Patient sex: M
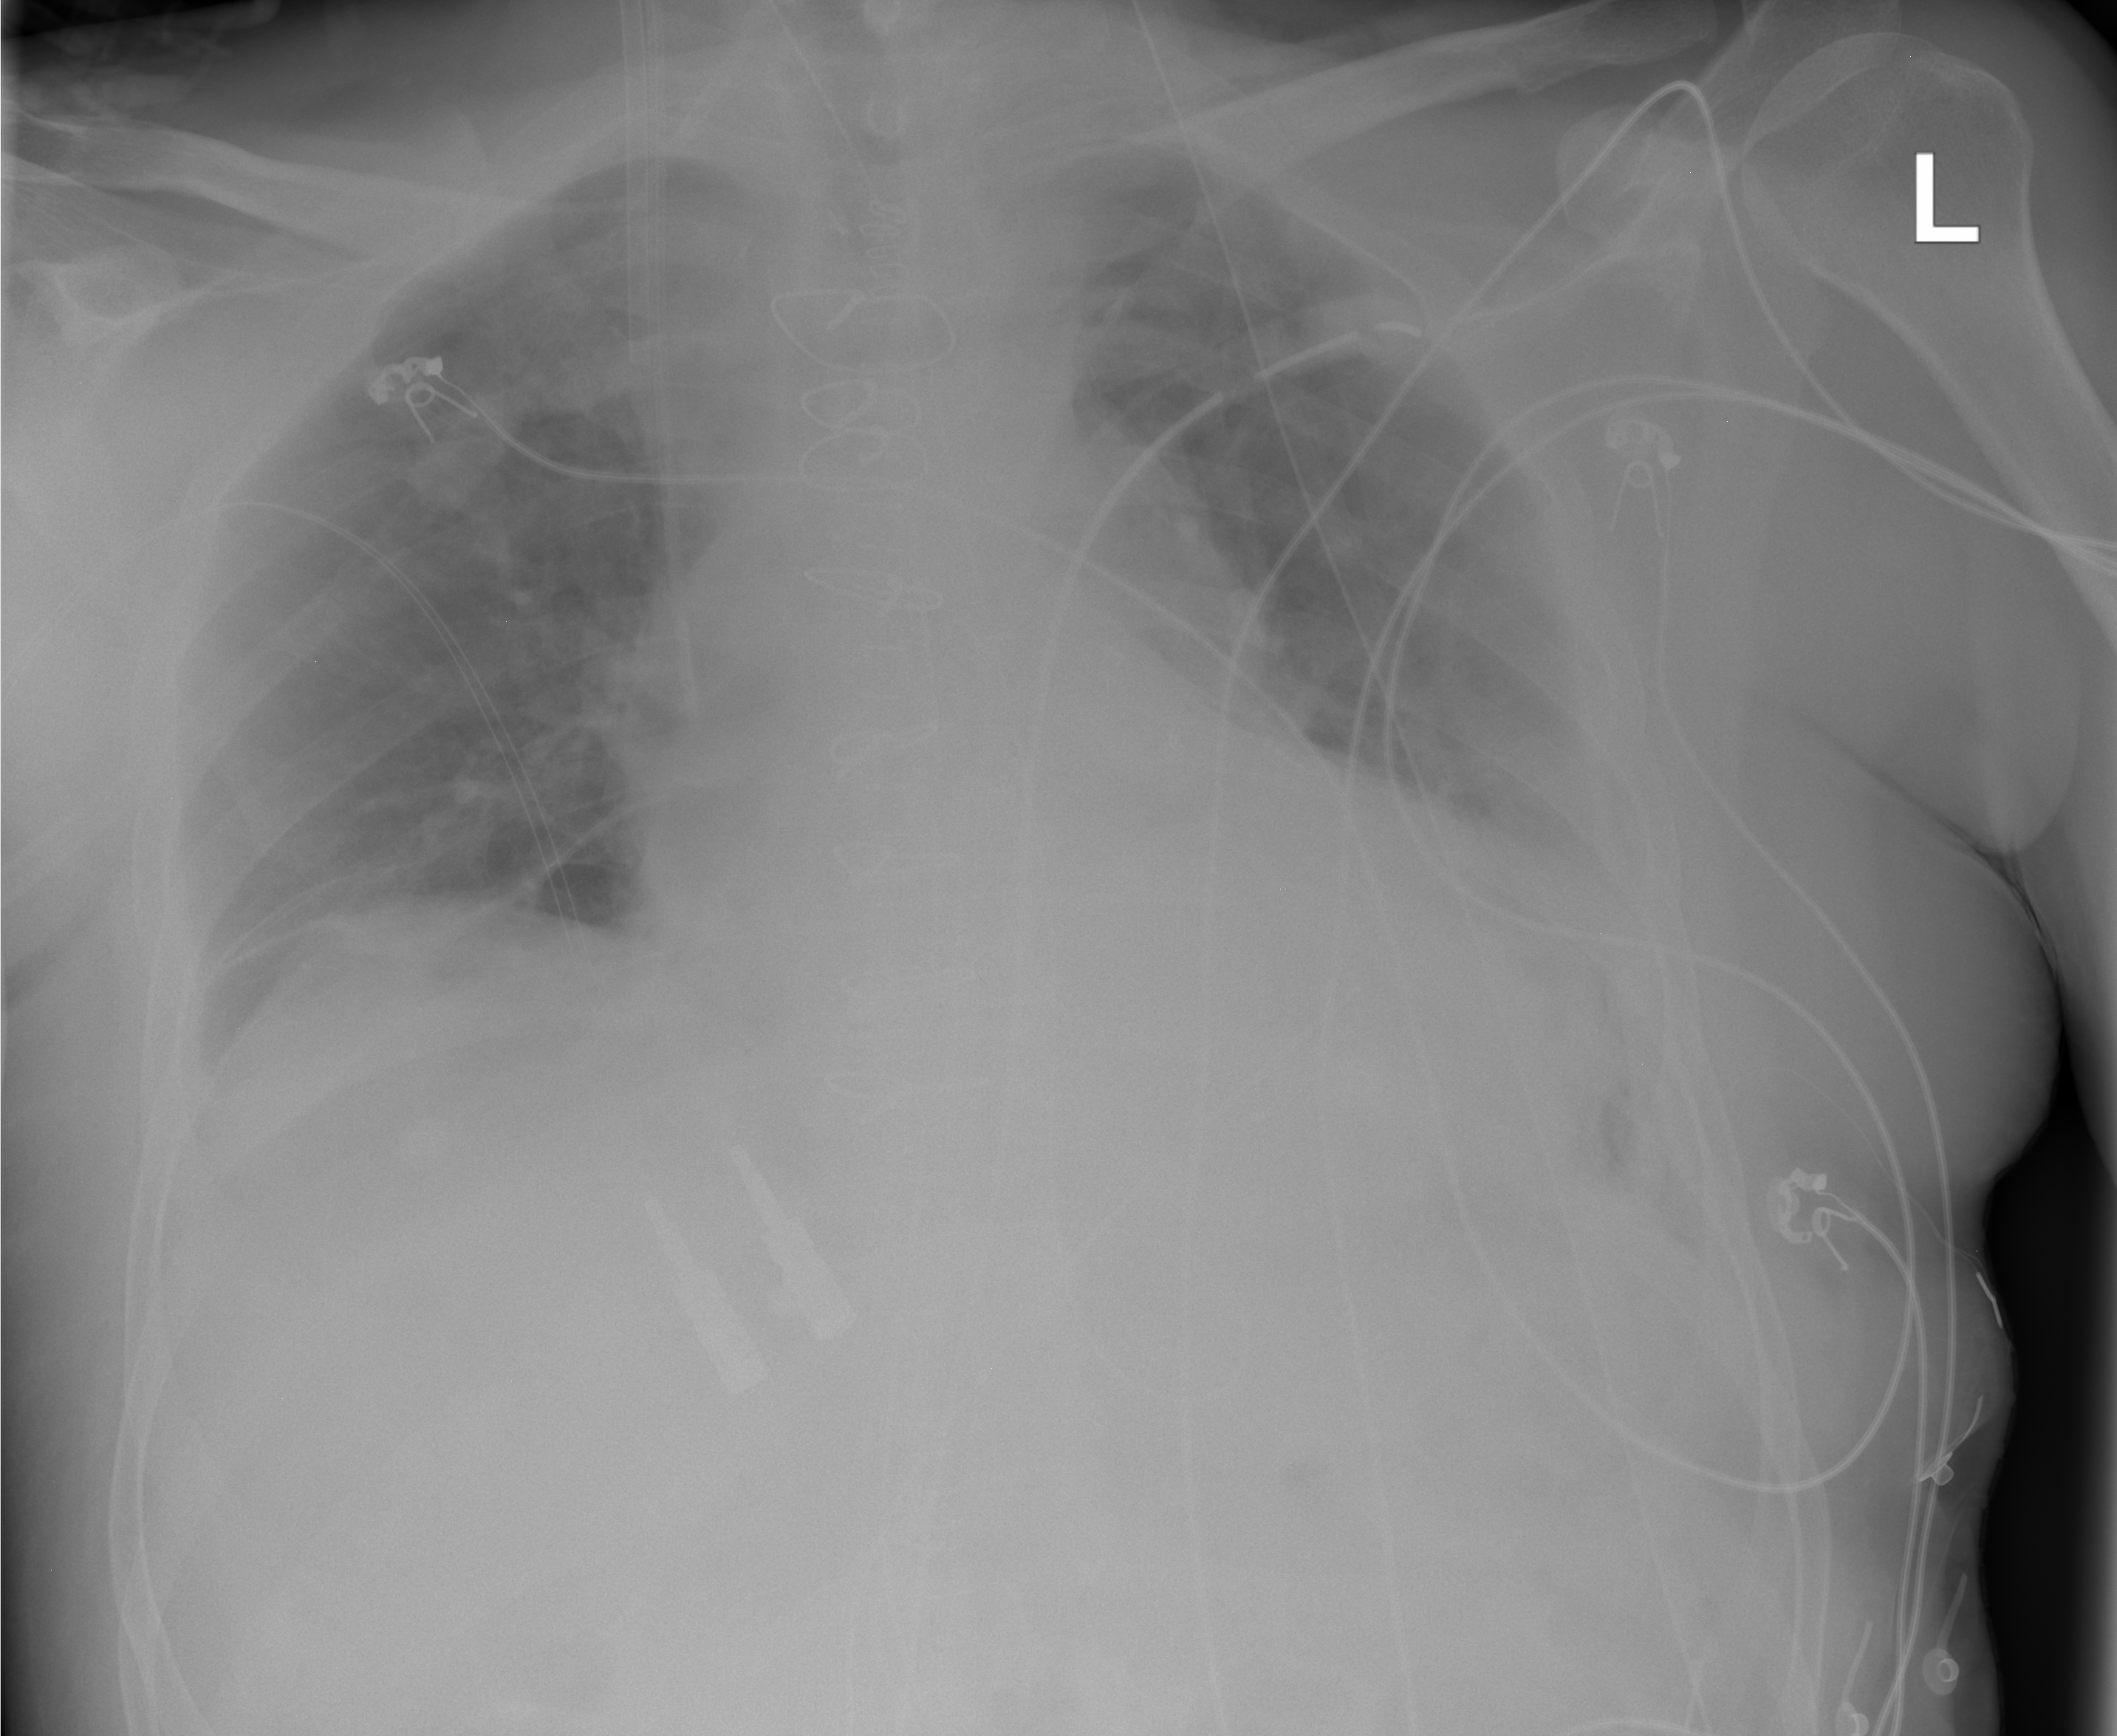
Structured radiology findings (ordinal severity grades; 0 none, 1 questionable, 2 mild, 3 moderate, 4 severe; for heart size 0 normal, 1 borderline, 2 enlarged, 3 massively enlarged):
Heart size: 2
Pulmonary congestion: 2
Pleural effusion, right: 2
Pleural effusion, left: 2
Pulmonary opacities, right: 0
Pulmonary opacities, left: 1
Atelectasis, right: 2
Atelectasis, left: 0